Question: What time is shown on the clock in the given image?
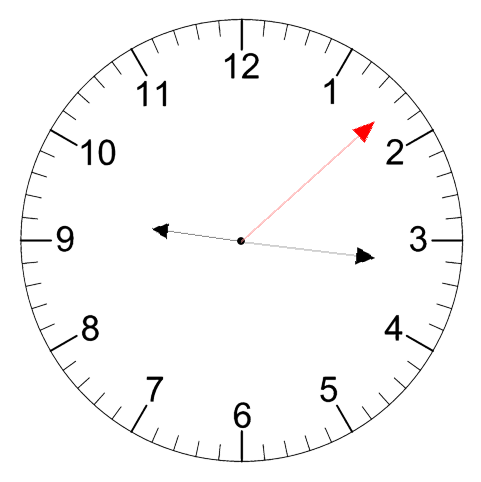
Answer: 09:16:08